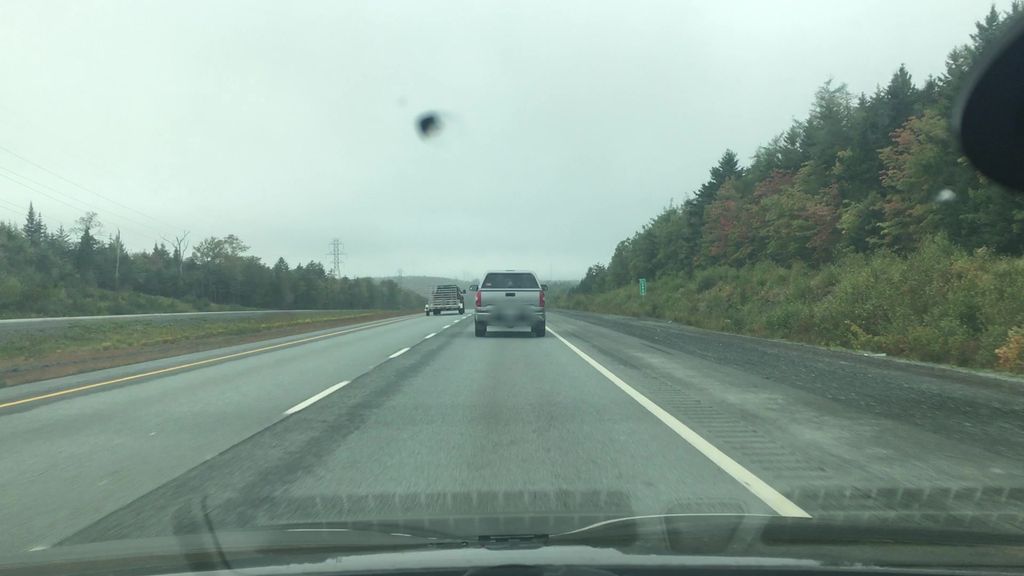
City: halifax